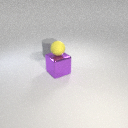
large gray rubber cylinder to the left of large purple metal cube